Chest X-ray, PA view. Patient: 55 years old, sex F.
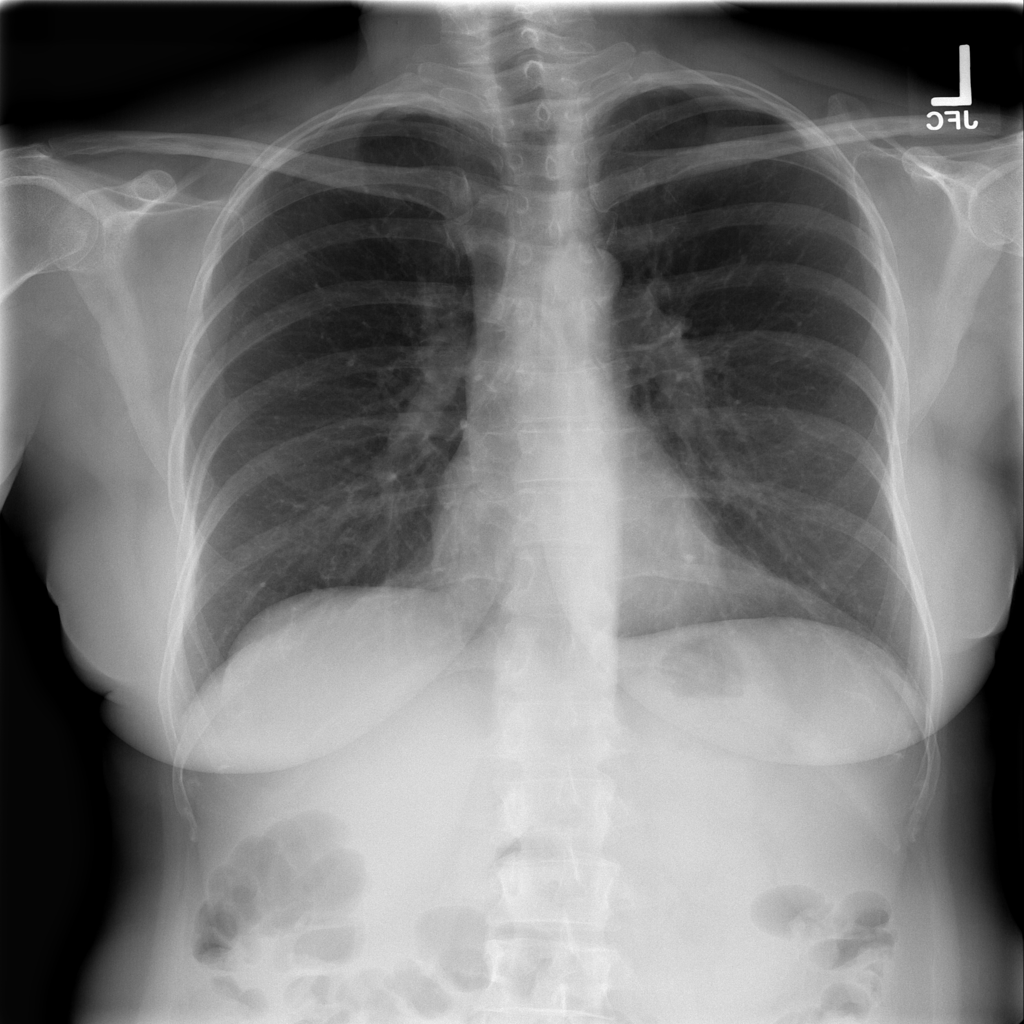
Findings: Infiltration